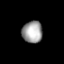
Tissue: lung
Cell type: Myeloid cells
Senescence score: 0.616
Nuclear area (px): 442
Mean DAPI intensity: 157.692